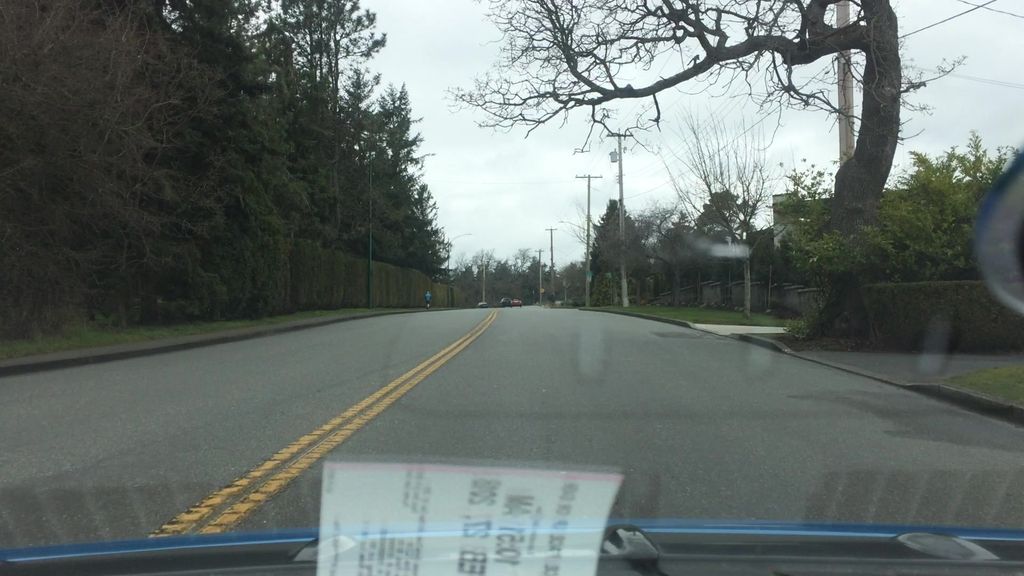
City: victoria